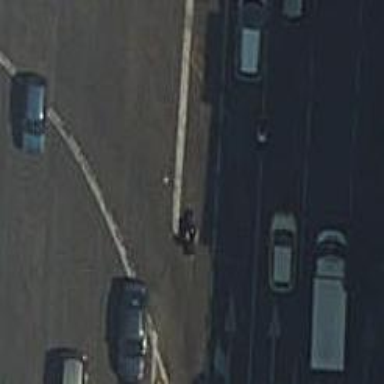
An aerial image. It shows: Road with traffic signals.